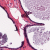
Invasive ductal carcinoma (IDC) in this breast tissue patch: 0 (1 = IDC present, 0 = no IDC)